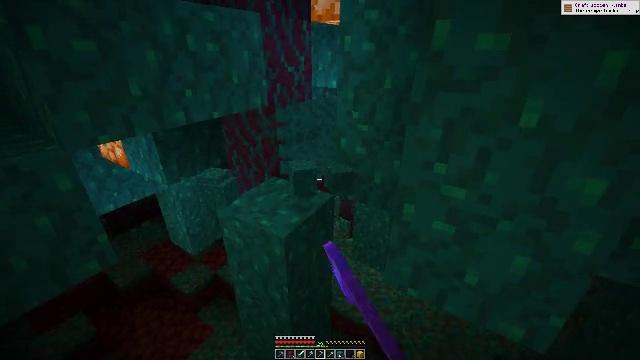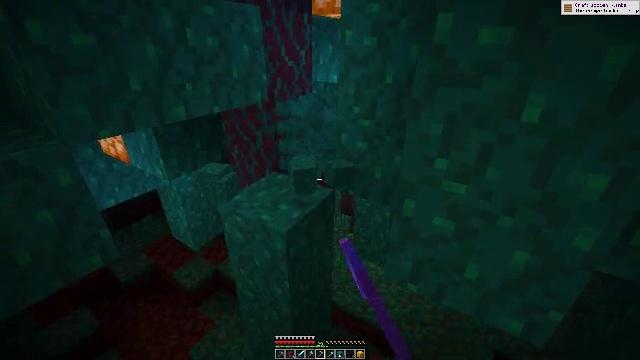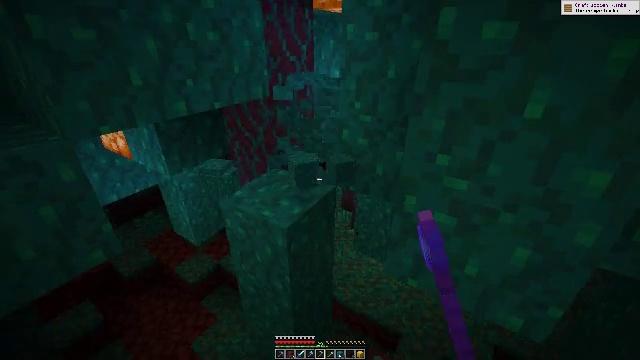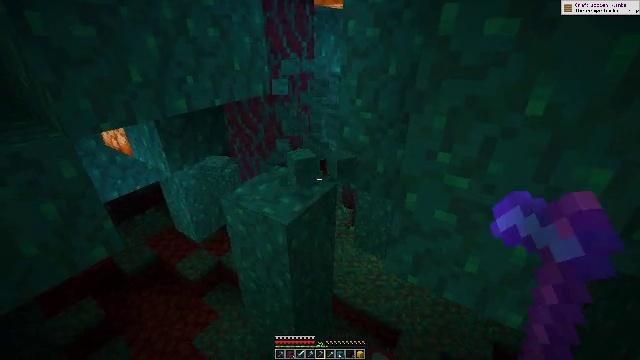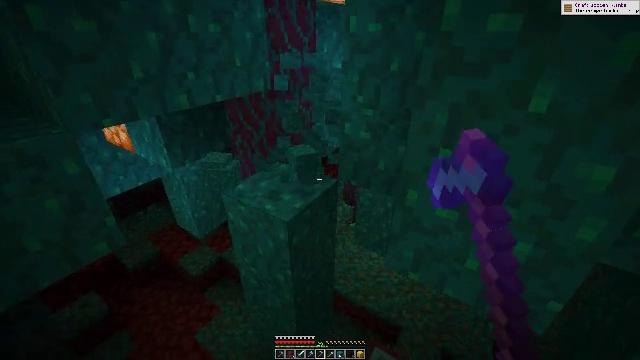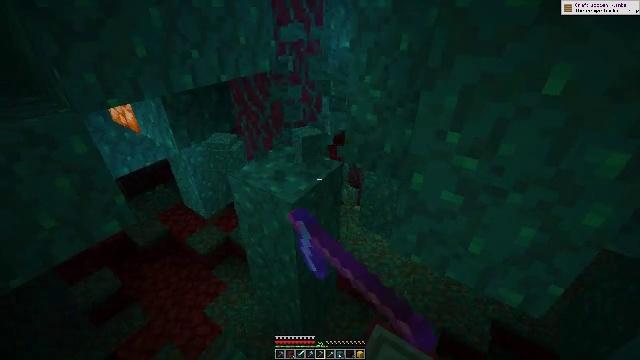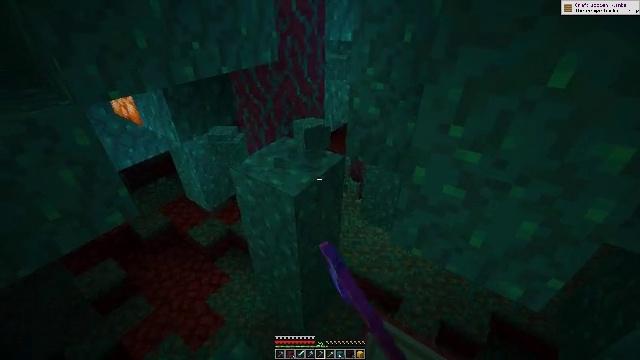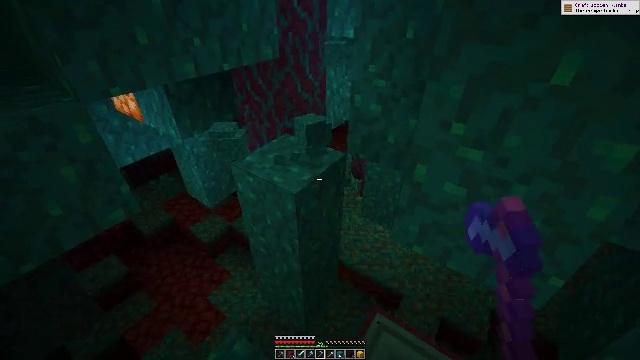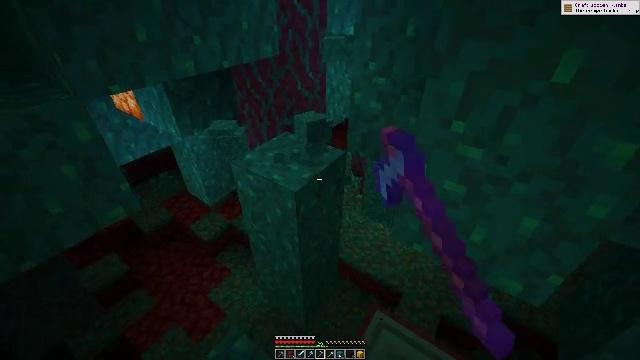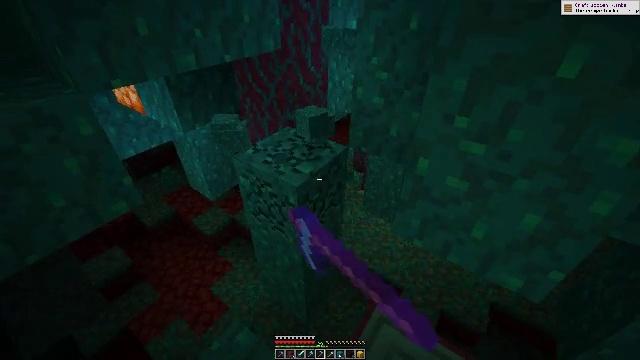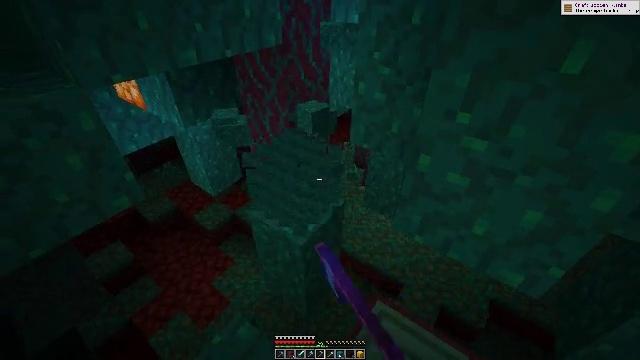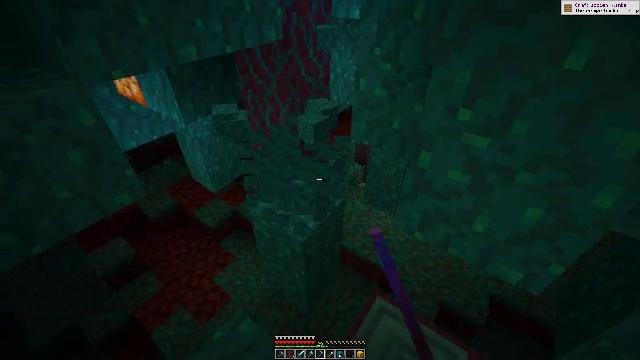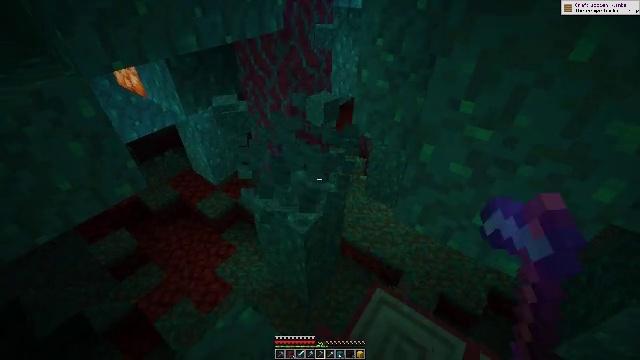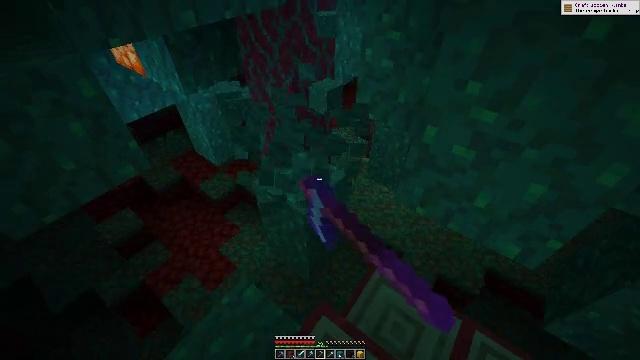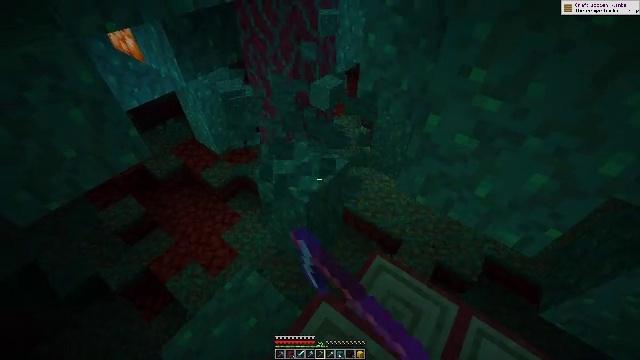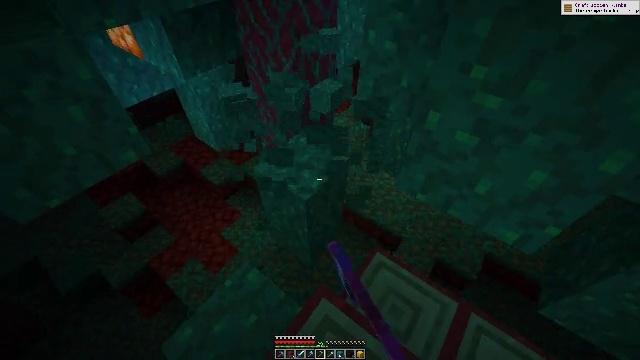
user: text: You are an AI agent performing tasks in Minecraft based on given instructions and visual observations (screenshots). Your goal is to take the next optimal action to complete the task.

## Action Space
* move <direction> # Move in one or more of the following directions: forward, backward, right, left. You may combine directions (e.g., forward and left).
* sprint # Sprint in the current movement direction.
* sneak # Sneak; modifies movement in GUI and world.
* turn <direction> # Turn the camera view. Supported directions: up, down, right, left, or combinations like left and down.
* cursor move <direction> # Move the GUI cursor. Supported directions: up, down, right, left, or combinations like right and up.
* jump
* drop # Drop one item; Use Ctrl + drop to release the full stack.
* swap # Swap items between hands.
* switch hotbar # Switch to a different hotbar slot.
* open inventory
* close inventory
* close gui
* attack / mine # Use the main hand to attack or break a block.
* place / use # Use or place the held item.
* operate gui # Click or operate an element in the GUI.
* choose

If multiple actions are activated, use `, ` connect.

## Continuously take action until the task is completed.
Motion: motion action
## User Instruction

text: Collect warped wart block.
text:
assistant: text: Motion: turn down, attack / mine
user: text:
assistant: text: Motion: attack / mine
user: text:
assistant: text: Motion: attack / mine
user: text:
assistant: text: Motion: attack / mine
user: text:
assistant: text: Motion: turn left and down, attack / mine
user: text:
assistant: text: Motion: turn down, attack / mine
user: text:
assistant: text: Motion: attack / mine
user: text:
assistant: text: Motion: attack / mine
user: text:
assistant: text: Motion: turn down, attack / mine
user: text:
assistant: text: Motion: attack / mine
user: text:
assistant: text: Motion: attack / mine
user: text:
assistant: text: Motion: turn down, attack / mine
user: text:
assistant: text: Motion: turn down, attack / mine
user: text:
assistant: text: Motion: turn down, attack / mine
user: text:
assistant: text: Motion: attack / mine
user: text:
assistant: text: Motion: turn down, attack / mine
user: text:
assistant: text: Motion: turn down, attack / mine
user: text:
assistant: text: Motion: attack / mine
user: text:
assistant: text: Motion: attack / mine
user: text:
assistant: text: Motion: turn down, attack / mine
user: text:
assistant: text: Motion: attack / mine
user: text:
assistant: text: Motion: attack / mine
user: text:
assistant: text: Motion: turn down, attack / mine
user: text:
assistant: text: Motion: turn down, attack / mine
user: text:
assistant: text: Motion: turn down, attack / mine
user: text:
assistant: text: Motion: attack / mine
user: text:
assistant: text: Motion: attack / mine
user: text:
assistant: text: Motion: attack / mine
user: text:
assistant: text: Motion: attack / mine
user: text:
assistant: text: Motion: attack / mine